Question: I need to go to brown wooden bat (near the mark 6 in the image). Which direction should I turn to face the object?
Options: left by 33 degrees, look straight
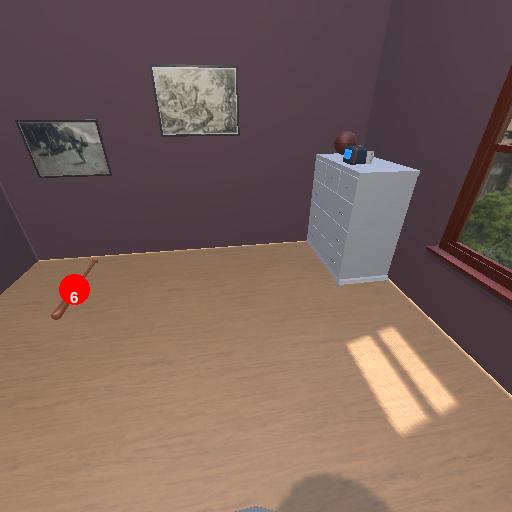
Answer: left by 33 degrees